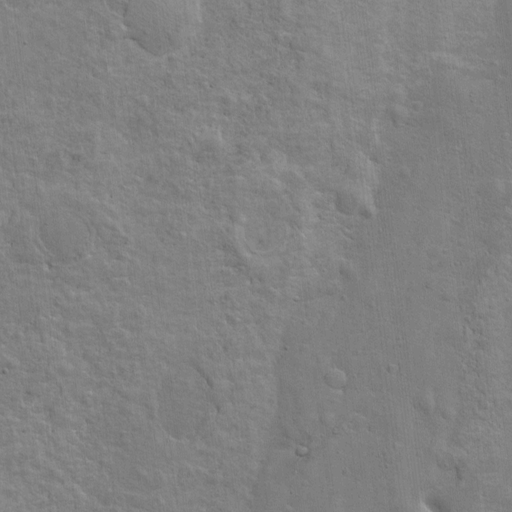
Classes present: Background